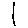
Label: line